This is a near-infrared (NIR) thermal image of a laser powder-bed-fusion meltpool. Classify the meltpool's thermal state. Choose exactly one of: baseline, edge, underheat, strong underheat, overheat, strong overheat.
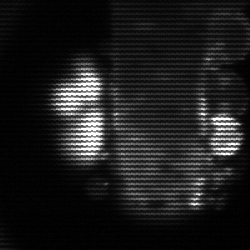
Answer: strong underheat